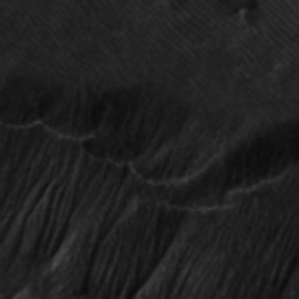
Label: frost